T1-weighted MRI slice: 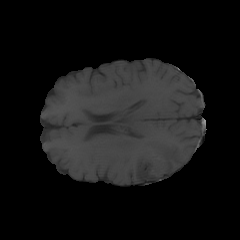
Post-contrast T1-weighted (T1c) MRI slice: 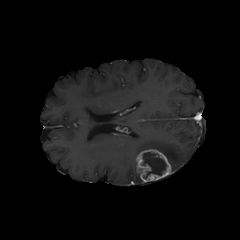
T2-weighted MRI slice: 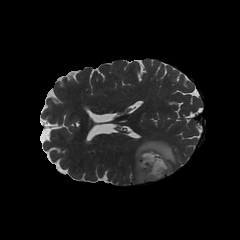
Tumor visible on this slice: yes